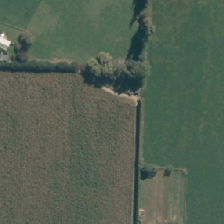
Land cover: shortrotation_cropland